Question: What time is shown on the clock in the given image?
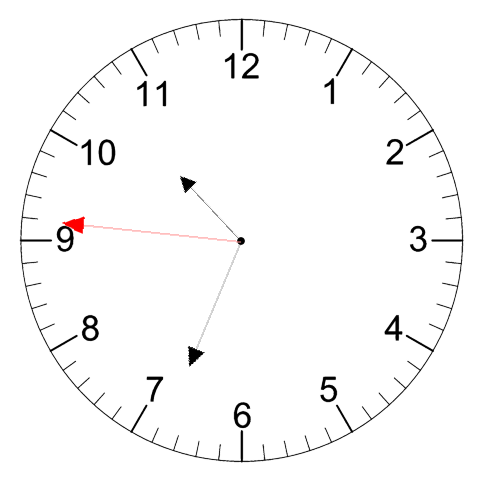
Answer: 10:33:46